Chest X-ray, AP view. Patient: 85 years old, sex F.
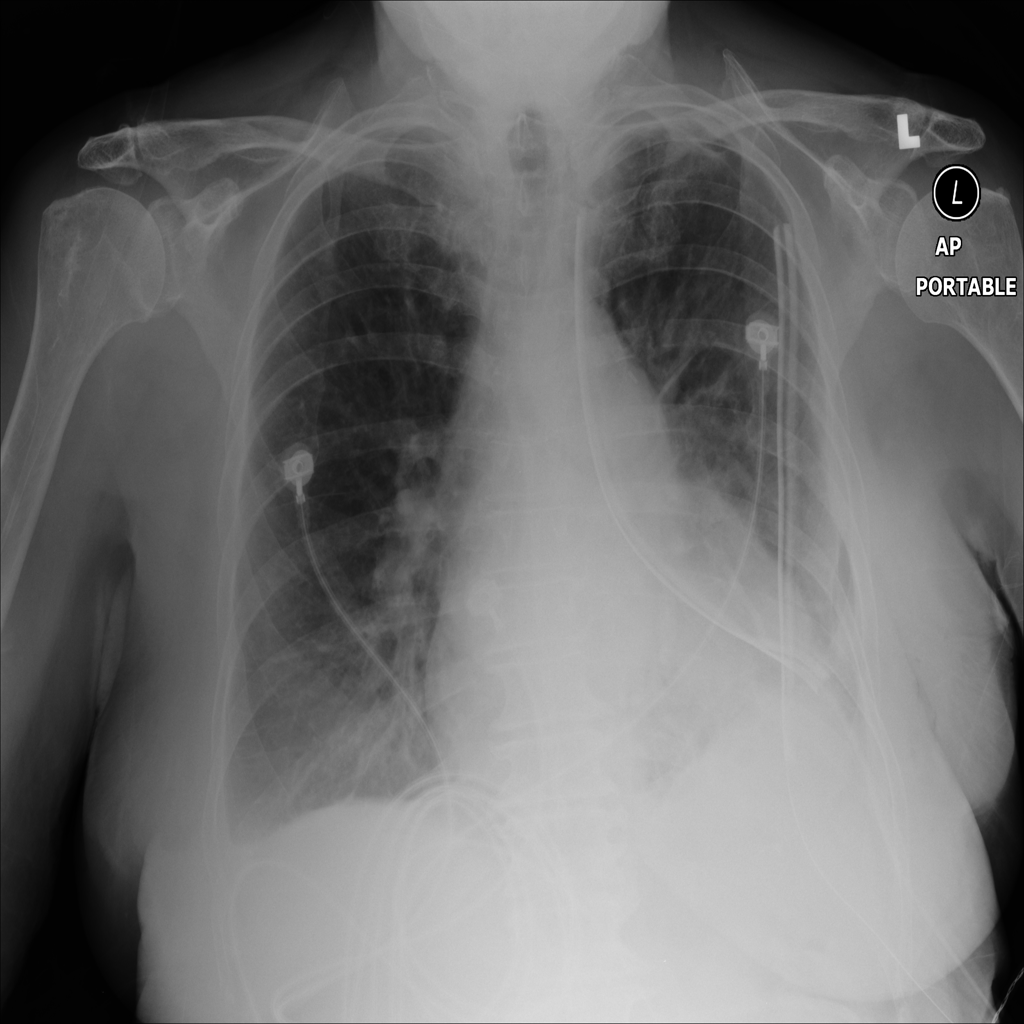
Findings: Cardiomegaly, Effusion, Fibrosis, Pleural_Thickening, Pneumothorax